Question: I am using following code to list all folders on a specific directory path (here it is folder)
'''
<?php
$directory = "audio/";
$files = glob($directory . "*");
foreach($files as $file){
if(is_dir($file))
{
echo '<option value="'.$file.'">'.$file.'</option>';
}
}
?>
'''
but in the result I am getting the audio/ before the name of all files as:

can you please let me know why this is happening and how I can fix it? Thansk
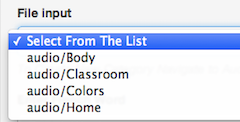
Answer: <URL>
'''
echo '<option value="'. basename($file) . '">' . basename($file) . '</option>';
'''
Also, just return the directories so you don't need to check:
'''
$files = glob($directory . "*", GLOB_ONLYDIR);
foreach($files as $file){
$file = basename($file);
echo '<option value="'.$file.'">'.$file.'</option>';
}
'''